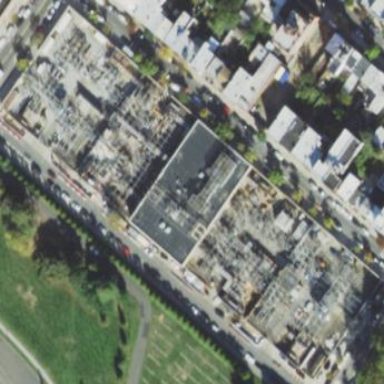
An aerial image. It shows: Outdoor power substation at the distribution level with surrounding wall barrier.